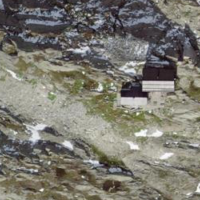
EUNIS habitat code: 48
Species observed at this site:
Pyrrhocorax pyrrhocorax
Pyrrhocorax graculus
Mitopus morio
Capra ibex